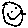
Label: smiley face